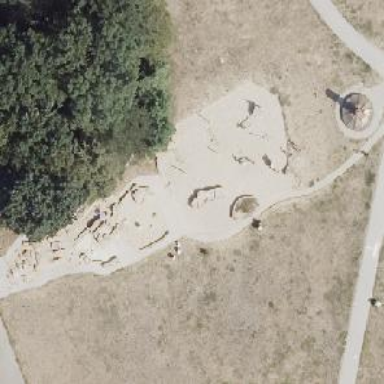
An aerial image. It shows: Artwork themed mushroom at the playground.